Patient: sex F, age 57
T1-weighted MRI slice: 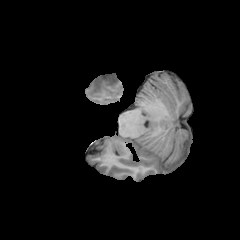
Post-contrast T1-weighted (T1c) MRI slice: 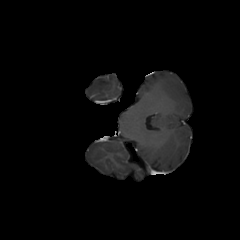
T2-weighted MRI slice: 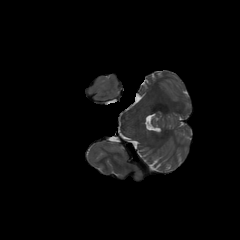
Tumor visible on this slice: yes
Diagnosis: Glioblastoma, IDH-wildtype
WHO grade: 4